Question: I am using 'Rubymine 5.4' and just updated to 'Ruby 2.1.1'.
I changed the Ruby SDK (Settings/Ruby SDK and Gems) but the Language level is at 1.8 and i cant change it.

now all my files got error'd out like
'action: 'Show'' isn't accepted anymore with the error message 'Expected: ; or end of line'.
I have to change it to ':action => "Show"' to pass validation.
What am i missing?
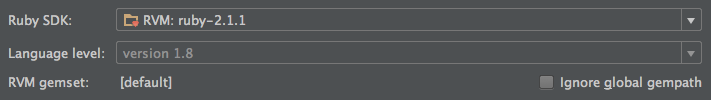
Answer: I'm afraid what you're missing is RubyMine 6! RM5 was written before Ruby 2.1 came out, so it is not compatible with it. I experienced the same problem as you are, so I upgraded to the latest version, and now my language version is 2.1.